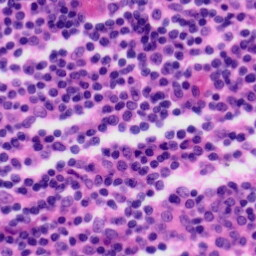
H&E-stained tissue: Tonsil